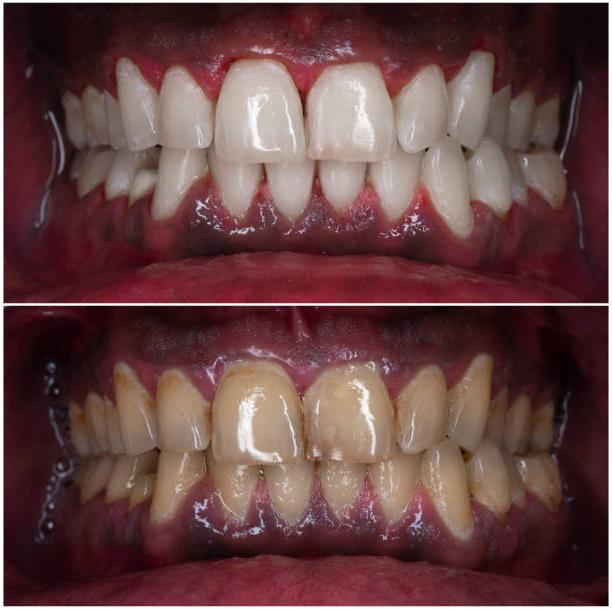
Condition: Calculus